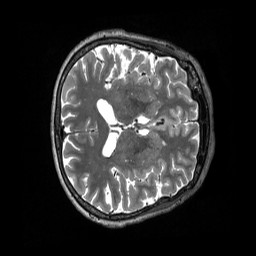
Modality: T2w
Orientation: axial
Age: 68
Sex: female
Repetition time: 3.2 s
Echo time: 0.563 s